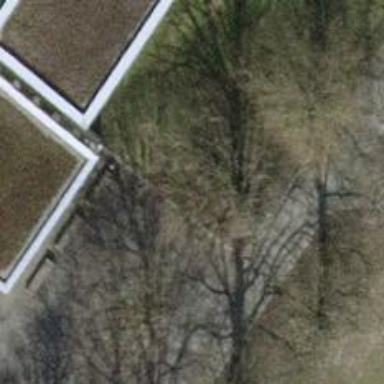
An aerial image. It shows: Urban tree adds touch of nature to the surroundings.